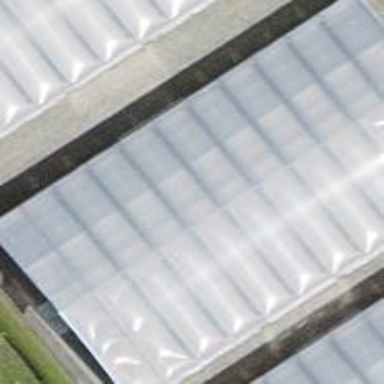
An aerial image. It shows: Greenhouse.